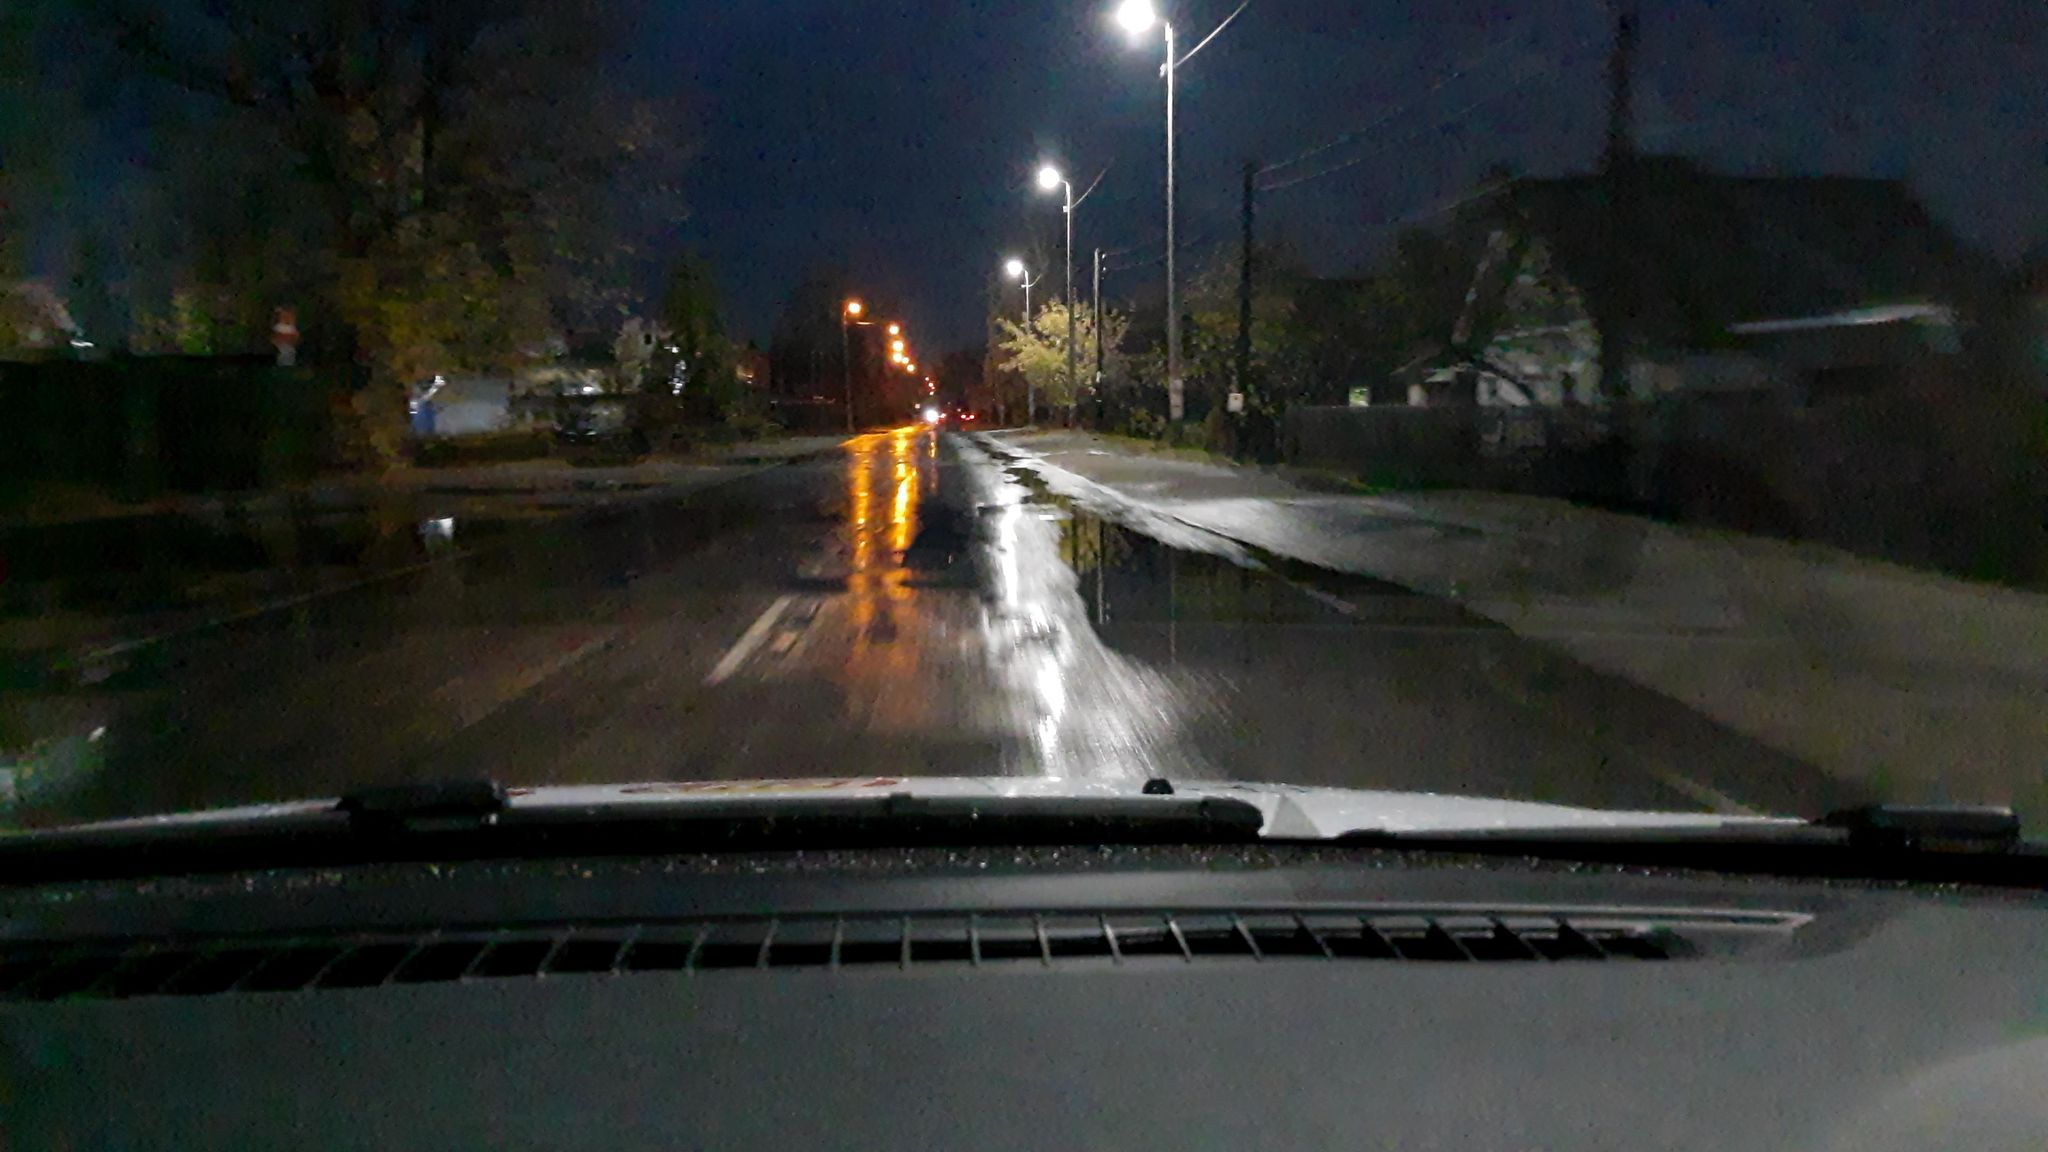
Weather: clear
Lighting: night
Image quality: slightly poor
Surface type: driving surface
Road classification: footway
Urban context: suburban or peri-urban
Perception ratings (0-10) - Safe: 3.13, Lively: 1.68, Beautiful: 2.43, Boring: 1.77, Depressing: 6.25, Wealthy: 2.75